Question: I have two divs with text, but one should be aligned to the top left, and the other should be centered, but not on the same line as the first.
Like this:
'''
----------------------------------------------
|Backstage
|Issue 4
|
| New Fish Species
| Migrating To The Town
|
'''
This is my current code:
'''
<div style="display:inline-block; width:565px; text-align:center;">
<div align="left" style="display:inline-block; vertical-align:top;">
<strong>
<h3 style="margin:0px;">BACKSTAGE</h3>
<h5 style="margin:0px;">Issue 4, June 16, 2003</h5>
</strong>
</div>
<div style="display:inline-block; vertical-align:top; position:absolute;">
<strong>
<h1 style="margin:0px;">New Fish Species</h1>
<h1 style="margin:0px;">Migrating To The Town</h1>
</strong>
</div>
</div>
'''

How can I fix this?
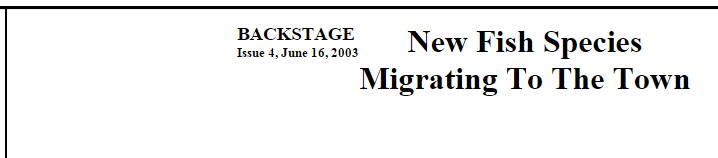
Answer: You don't need to do set the divs to 'inline-block'. You really dont have to do anything more than 'text-align: center' on the second 'div'
'''
<div style="width:565px;">
<div>
<strong>
<h3 style="margin:0px;">BACKSTAGE</h3>
<h5 style="margin:0px;">Issue 4, June 16, 2003</h5>
</strong>
</div>
<div style="text-align:center;margin: 20px 0 0;">
<strong>
<h1 style="margin:0px;">New Fish Species</h1>
<h1 style="margin:0px;">Migrating To The Town</h1>
</strong>
</div>
</div>
'''
<URL>